Question: Determine whether the two graphs given in the figure are isomorphic. If you think they are isomorphic, answer 1; if you think they are not isomorphic, answer 0.
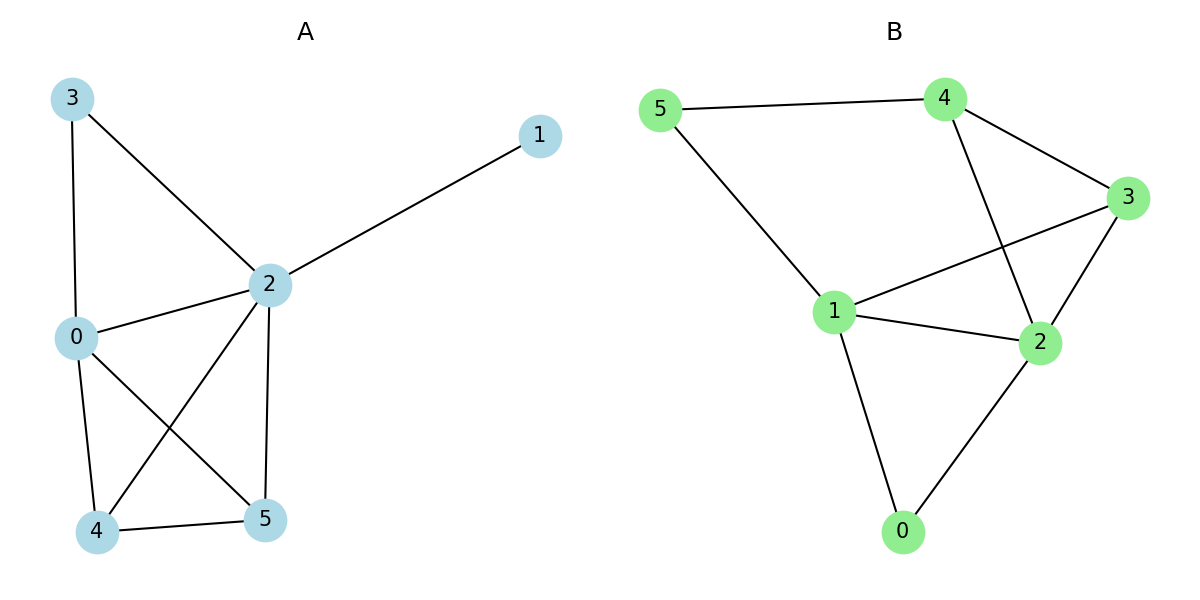
Answer: 0